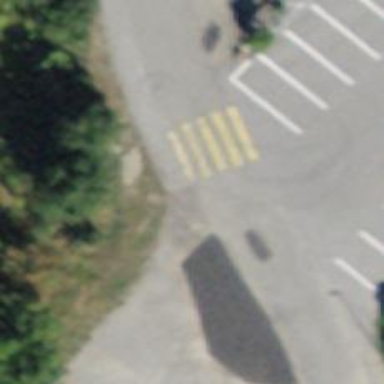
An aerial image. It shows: Zebra crossing on the road.